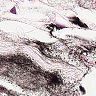
Metastatic tissue present: no